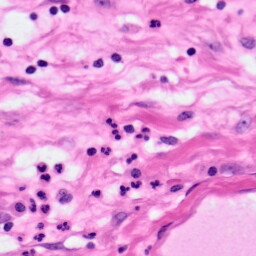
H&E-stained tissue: Pancreatic